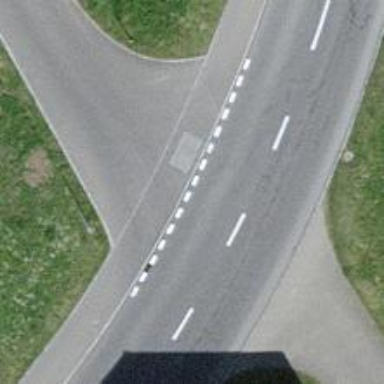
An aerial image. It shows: Unmarked road crossing.